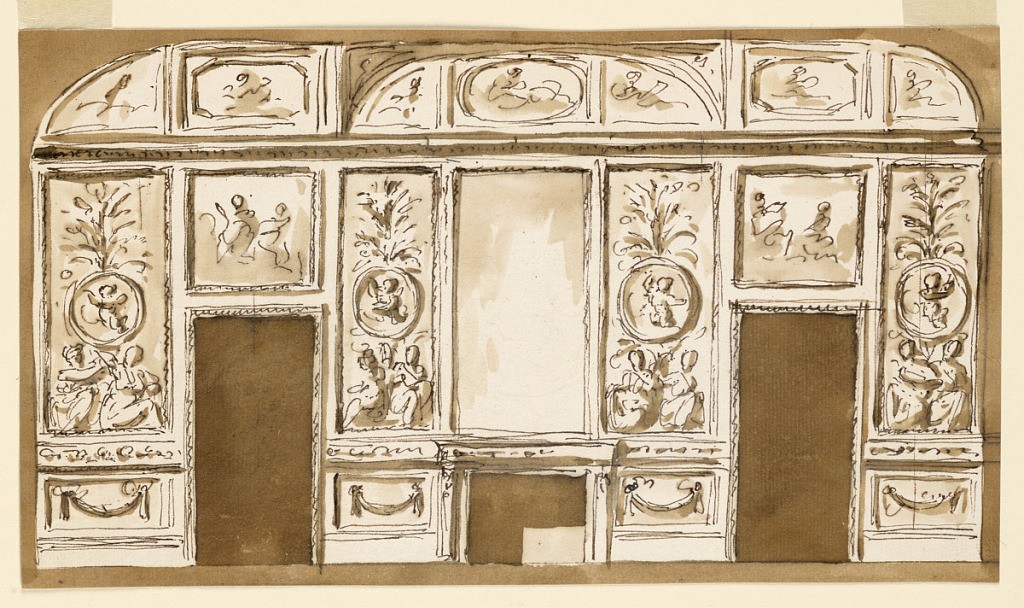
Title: Entrance wall of a salon
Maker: Giuseppe Barberi, Italian, 1746–1809
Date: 1746–1809
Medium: Pen and brown ink, brush and brown wash on off-white laid paper
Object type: Drawing
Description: Entrance wall of a salon.